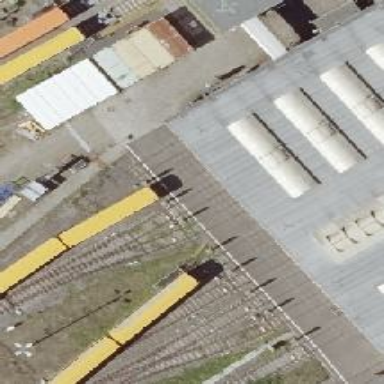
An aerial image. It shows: Yard area used for services next to electrified rail track with overhead electrification.